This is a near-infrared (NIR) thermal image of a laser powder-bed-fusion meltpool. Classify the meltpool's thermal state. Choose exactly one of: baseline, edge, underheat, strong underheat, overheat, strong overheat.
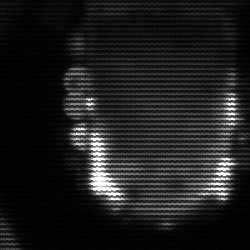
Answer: baseline